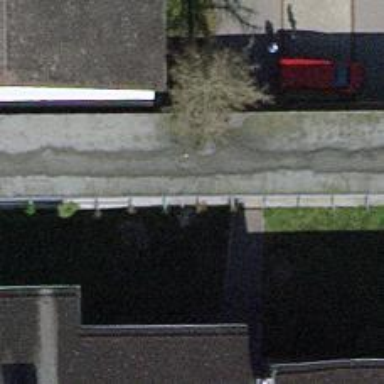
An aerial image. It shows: Pedestrian road paved with concrete.